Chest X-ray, PA view. Patient: 62 years old, sex M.
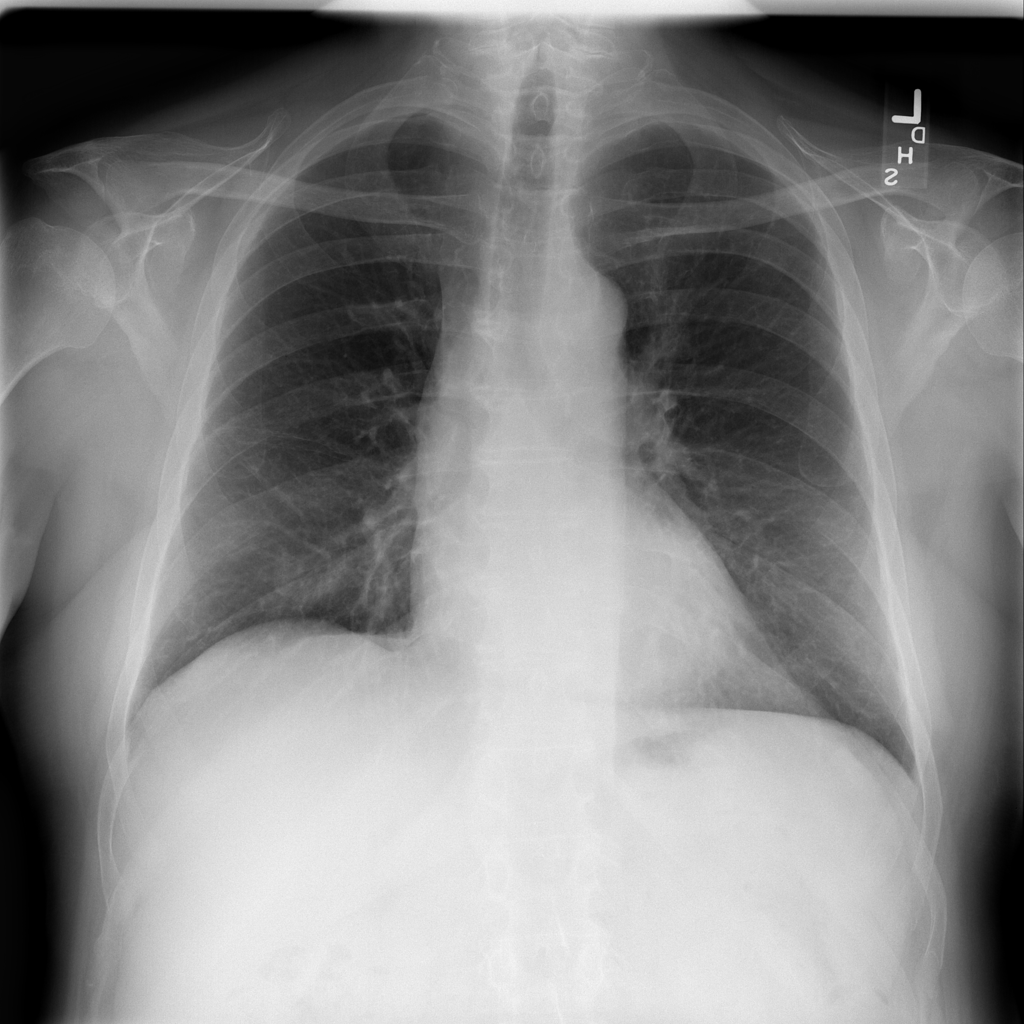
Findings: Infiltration